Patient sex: M
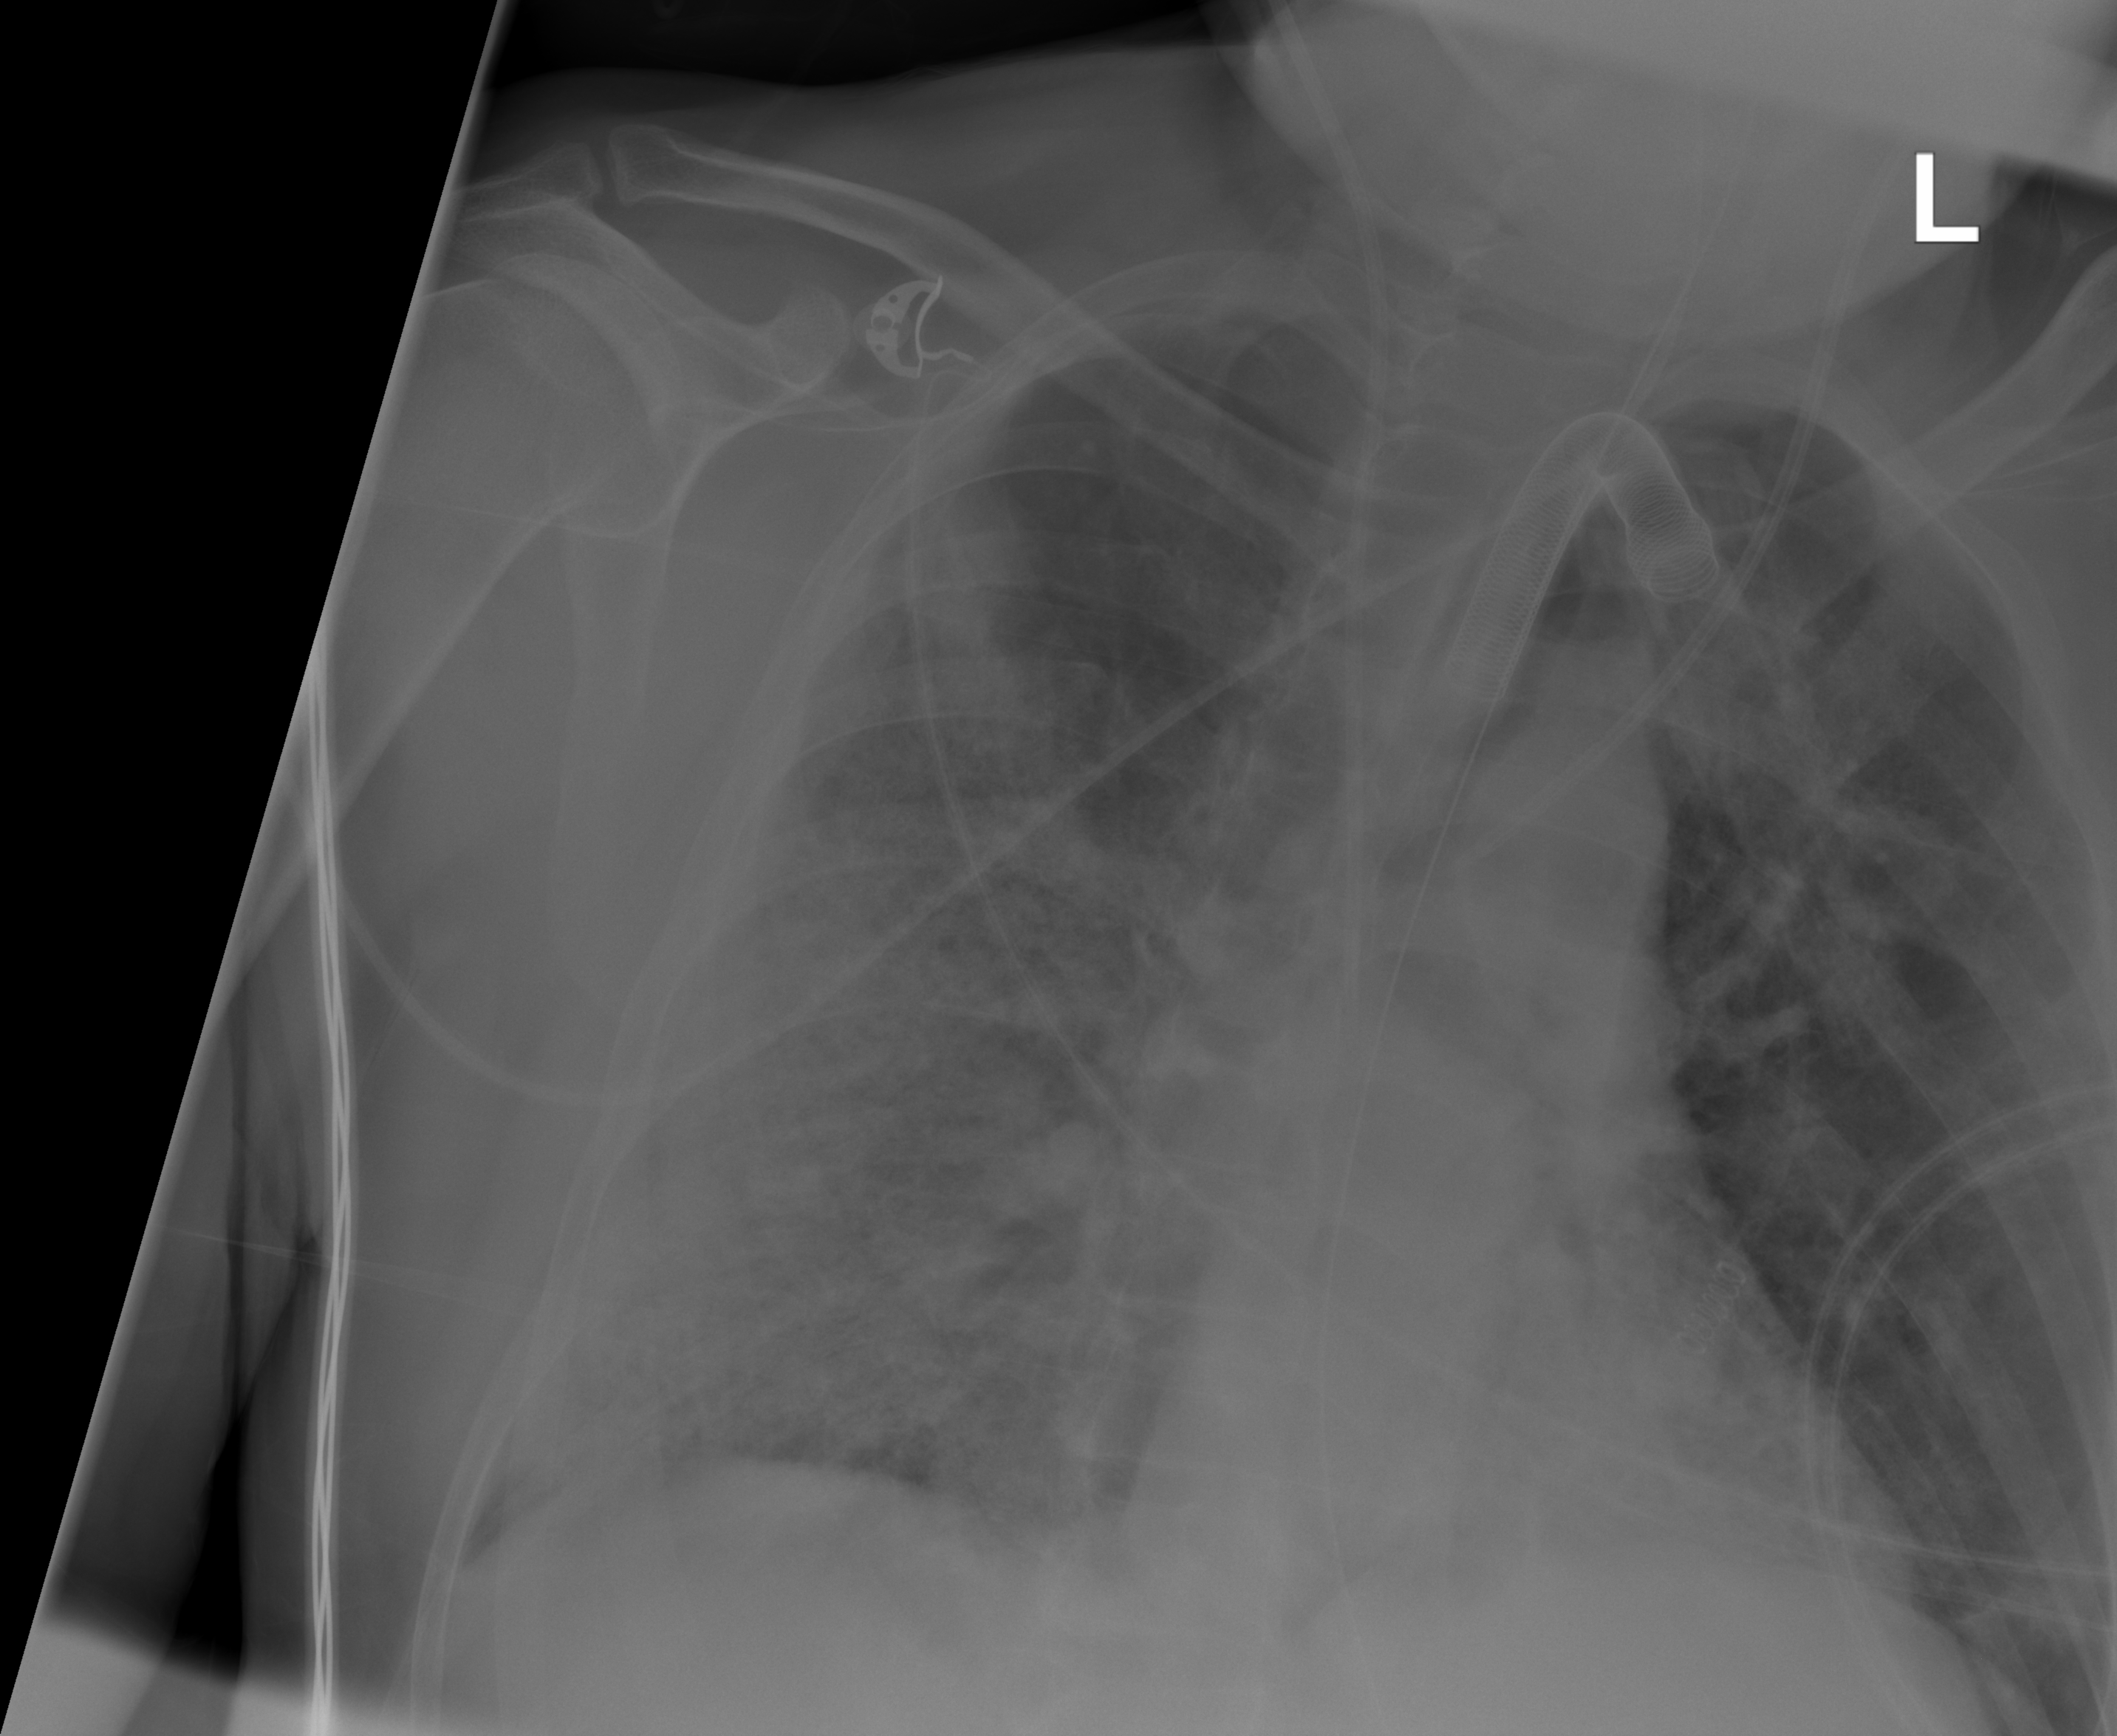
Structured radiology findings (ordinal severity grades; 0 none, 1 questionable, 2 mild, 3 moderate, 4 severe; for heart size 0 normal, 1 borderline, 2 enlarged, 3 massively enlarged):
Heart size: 0
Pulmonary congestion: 0
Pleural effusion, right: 0
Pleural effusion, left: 0
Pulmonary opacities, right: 3
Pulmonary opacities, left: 1
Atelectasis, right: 3
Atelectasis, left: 2